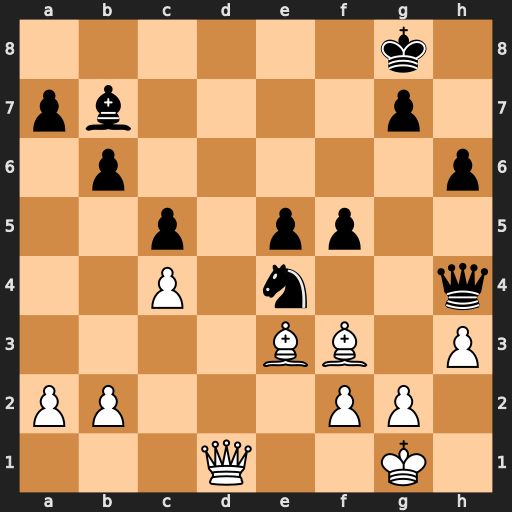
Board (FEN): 6k1/pb4p1/1p5p/2p1pp2/2P1n2q/4BB1P/PP3PP1/3Q2K1
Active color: w
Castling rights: -
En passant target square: -
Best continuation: Qd7 f4 Bg4 Qf6 Qxb7